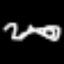
Label: squiggle